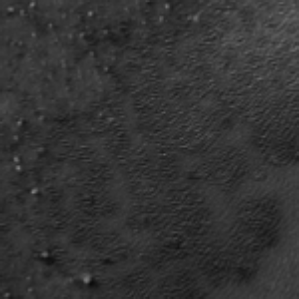
Label: frost